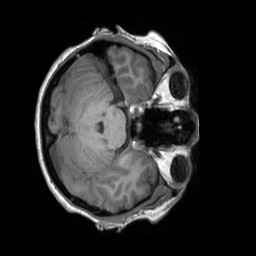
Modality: T1w
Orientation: axial
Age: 23
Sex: female